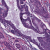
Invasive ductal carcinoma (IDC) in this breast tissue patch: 1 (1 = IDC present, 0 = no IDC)